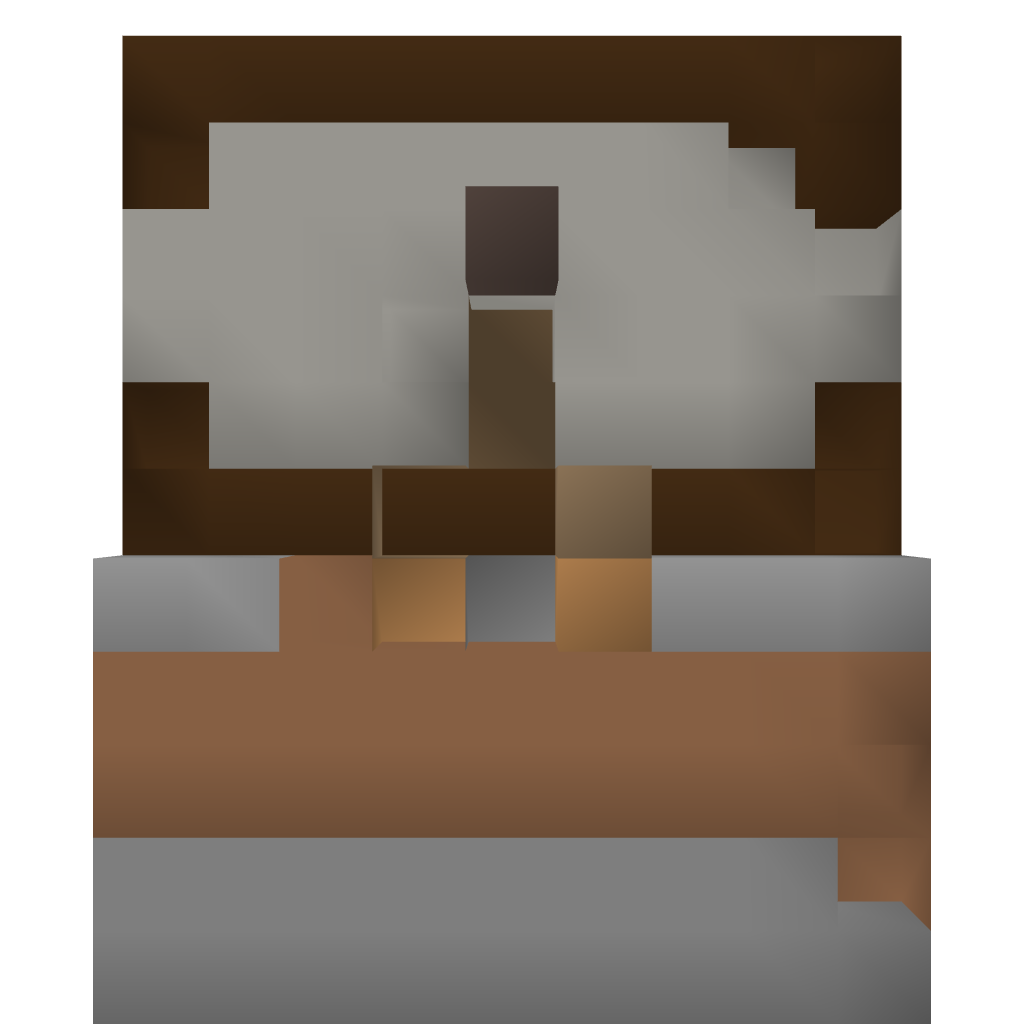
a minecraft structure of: AFK Pool